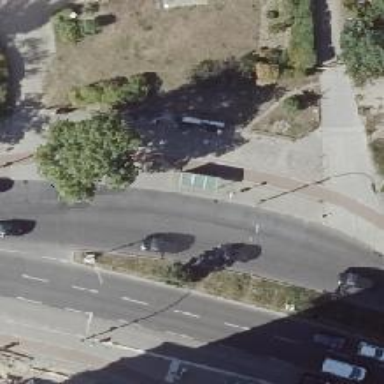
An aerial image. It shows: Platform with shelter for public transport.